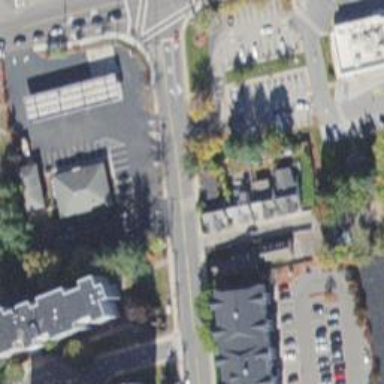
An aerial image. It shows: Unmarked crossing with pedestrian island.